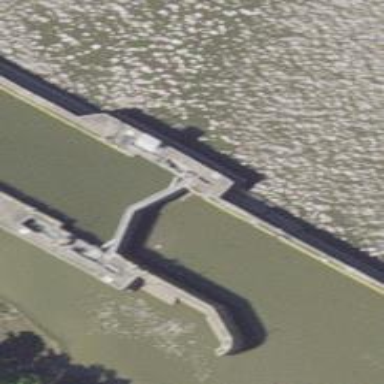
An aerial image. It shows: Lock gate along waterway.